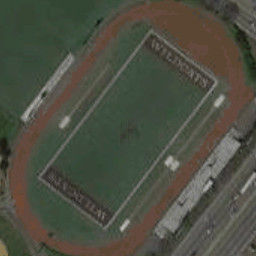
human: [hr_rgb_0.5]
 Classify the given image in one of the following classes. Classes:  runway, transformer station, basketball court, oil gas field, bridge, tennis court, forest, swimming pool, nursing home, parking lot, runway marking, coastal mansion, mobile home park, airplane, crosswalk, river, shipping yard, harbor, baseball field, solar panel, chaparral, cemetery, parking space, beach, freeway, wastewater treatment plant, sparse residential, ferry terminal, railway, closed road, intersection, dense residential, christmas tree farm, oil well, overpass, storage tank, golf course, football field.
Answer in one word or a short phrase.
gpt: football field